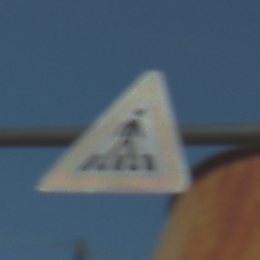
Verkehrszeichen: FussgaengerueberwegLinks
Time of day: MorningAfternoon
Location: Outdoor (Suburban)
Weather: Clear
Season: NotSpecified
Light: Natural